Question: I want to get data from <URL>.
I analyzed the site with Firebug and I got these results:

As you can see there is a 'GET /playstation/psn/profile/psnloginbar?0.27654...'
I tried to do:
'''
String url = "/playstation/psn/profile/psnloginbar?0.3596450921613723&_=1432238143275";
URL obj = new URL(url);
HttpURLConnection con = (HttpURLConnection) obj.openConnection();
con.setRequestMethod("GET");
con.setRequestProperty("User-Agent", USER_AGENT);
int responseCode = con.getResponseCode();
'''
But it is not working.
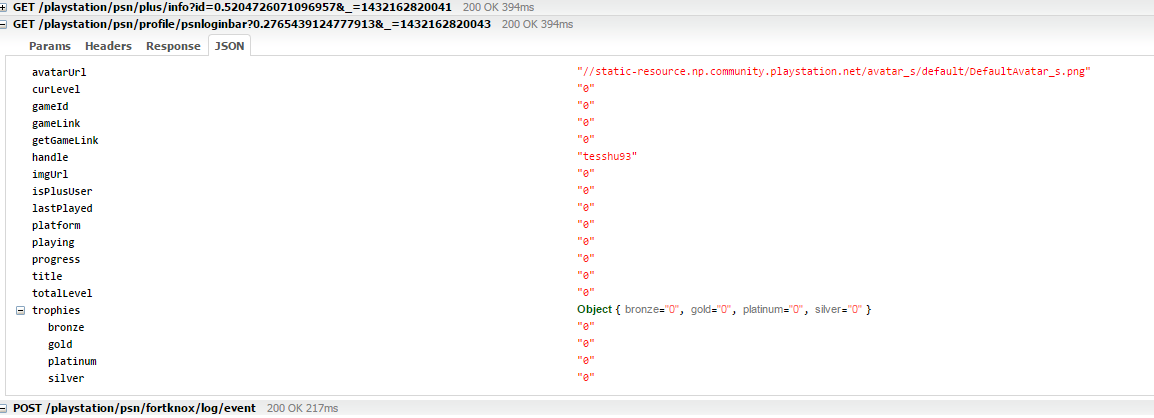
Answer: The modified code below is an example of a successful connection.
Note the full URL.
I think your next issue is that you'll have to figure out a way to authenticate yourself because your original URL (/playstation/psn/profile/psnloginbar?0.27654...) sits behind a form login screen.
'''
String url = "https://www.playstation.com/en-us/";
URL obj = new URL(url);
HttpURLConnection con = (HttpURLConnection) obj.openConnection();
con.setRequestMethod("GET");
con.setRequestProperty("User-Agent", USER_AGENT);
//This is the http response code :
int responseCode = con.getResponseCode();
// To actually get the html body text, read the stream,
// below is just one of many ways to to this:
BufferedReader in = new BufferedReader(
new InputStreamReader(obj.openStream()));
String inputLine;
while ((inputLine = in.readLine()) != null)
System.out.println(inputLine); //<-- prints each line of html
in.close();
'''